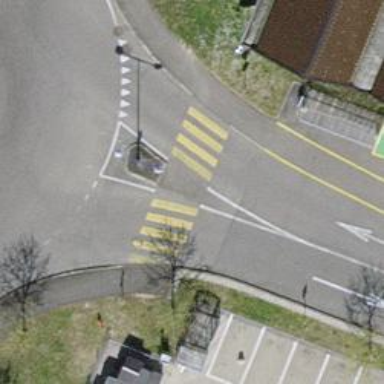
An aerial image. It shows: Asphalt footway with marked crossing.